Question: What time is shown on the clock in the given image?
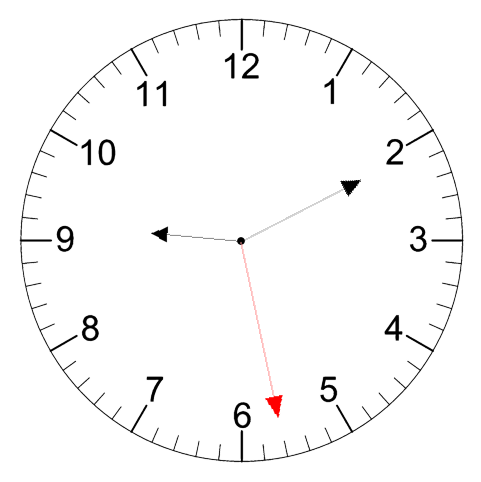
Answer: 09:10:28